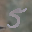
Label: 5